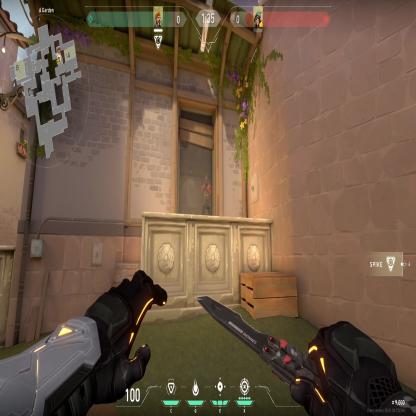
Label: enemy